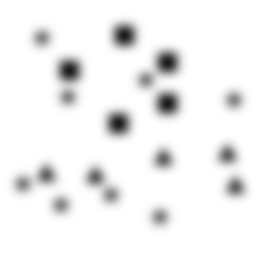
Squares: 5
Triangles: 5
Stars: 8
Total shapes: 18